Question: I want to assign to a 'const' the name value inside parent
'''
exports.myFunction = functions.database.ref('/messages/{pushId}/likes')
.onWrite(event => {
const name = event.parent.data.val().name; // this doesn't work. how do I properly get the name which is located in /messages/{pushId} ?
});
'''

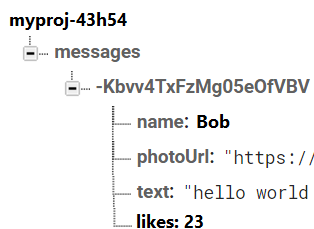
Answer: According to <URL>, this is how you access data from another path:
'''
exports.myFunction = functions.database.ref('/messages/{pushId}/likes')
.onWrite(event => {
return event.data.ref.parent.child('name').once('value').then(snapshot => {
const name = snapshot.val();
});
});
'''